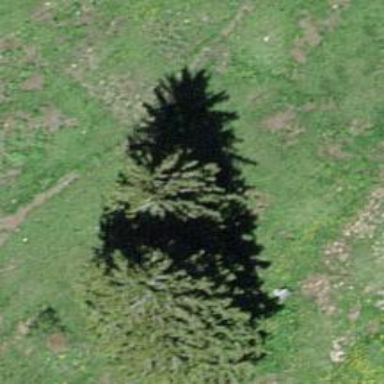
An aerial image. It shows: Needle-leaved tree in nature.